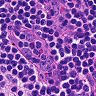
Metastatic tissue present: no